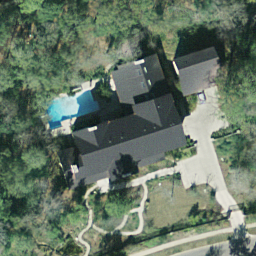
Label: residential